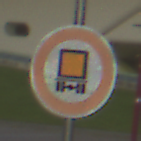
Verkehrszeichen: VerbotKennzeichnungspflichtigeKraftfahrzeugeGefaehrlicheGueter
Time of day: MorningAfternoon
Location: Outdoor (Suburban)
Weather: PartlyCloudy
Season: NotSpecified
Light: Natural